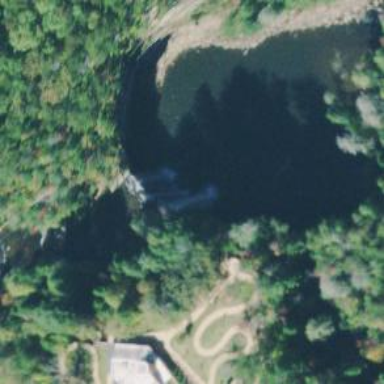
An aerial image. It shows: Beautiful waterfall in nature.